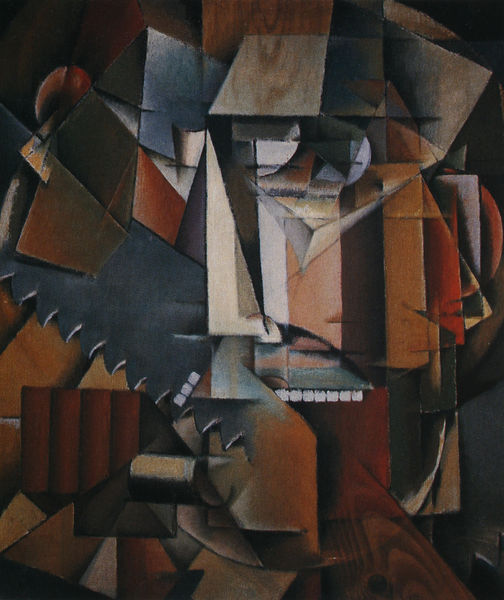
Titel: Gegenstandslos
Künstler: Iwan Kljun
Standort: Astrachan
Institution: Staatliches Kunstmuseum
Schlagwörter: blau, schatten, dreieck, kubismus, braun, grau, nase, weiss, rot, beige, augen, gesicht, person, kreis, oval, abstrakt, formen, schichten, klavier, rechtecke, rechteck, geometrisch, maserung, zähne, säge, brauntöne, dreiecke, geometrie, quadrat, viereck